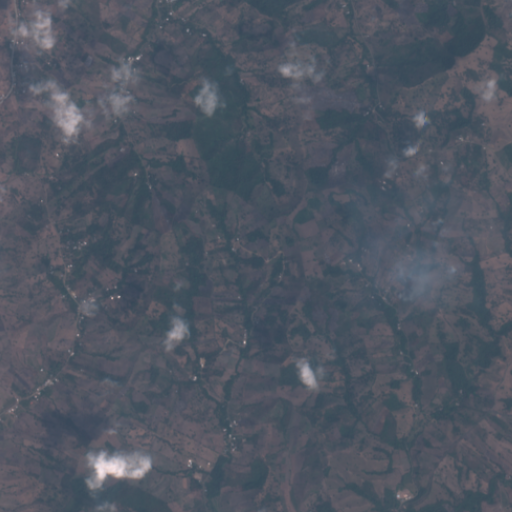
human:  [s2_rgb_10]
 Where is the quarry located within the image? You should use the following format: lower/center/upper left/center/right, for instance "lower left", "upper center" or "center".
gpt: The quarry is located in the lower right of the image.
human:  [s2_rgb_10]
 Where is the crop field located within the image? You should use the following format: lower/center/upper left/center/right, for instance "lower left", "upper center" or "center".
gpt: There is no crop field in the image.